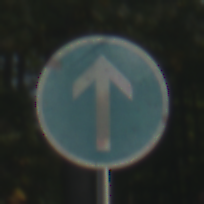
Verkehrszeichen: VorgeschriebeneFahrtrichtungGeradeaus
Umgebung: Outdoor, Suburban
Tageszeit: MorningAfternoon
Wetter: Clear
Licht: Natural
Jahreszeit: NotSpecified
Kontrast: HighContrast